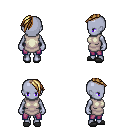
a pixel art fantasy rpg character, female body template, dark elf, purple skin, white tunic, magenta pants, blonde long mohawk hairstyle, gray slippers, four views (front, back, left, right), 2x2 character sprite sheet, small pixel art, hard edges, no anti-aliasing